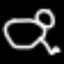
Label: frog